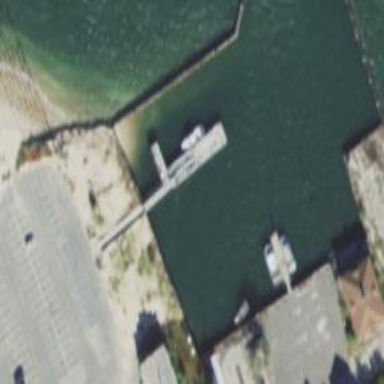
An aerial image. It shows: Man-made pier.